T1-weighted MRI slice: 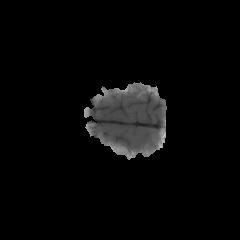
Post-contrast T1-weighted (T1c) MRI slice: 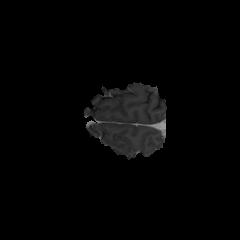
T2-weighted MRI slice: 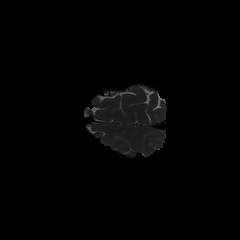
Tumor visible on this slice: no